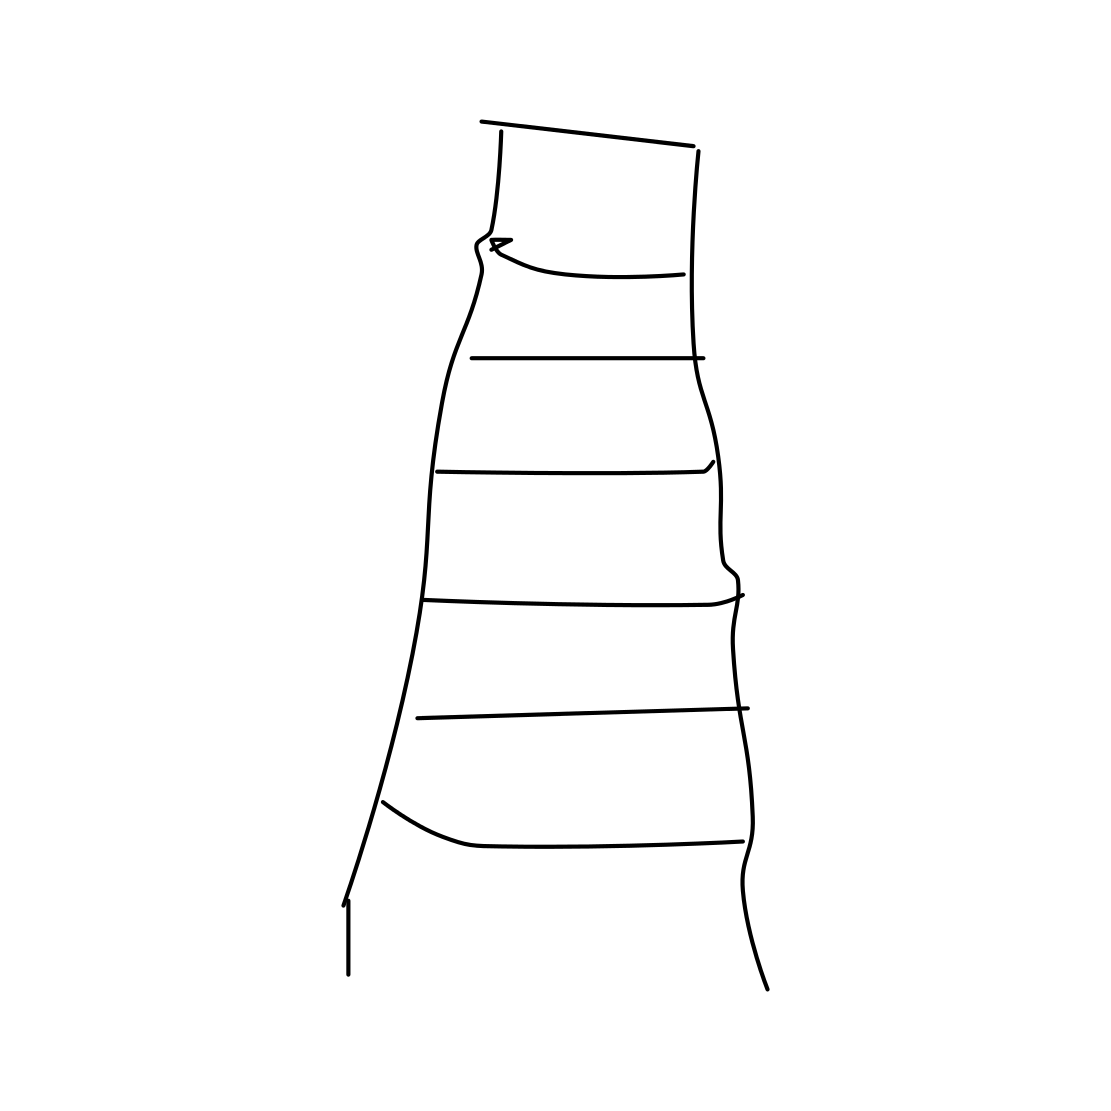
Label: ladder